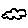
Label: cloud